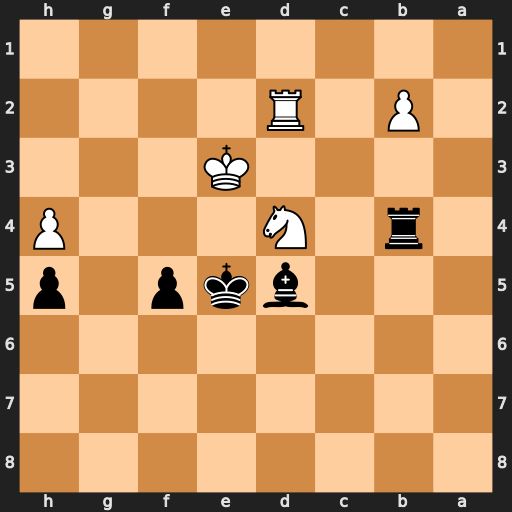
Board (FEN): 8/8/8/3bkp1p/1r1N3P/4K3/1P1R4/8
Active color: b
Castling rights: -
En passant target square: -
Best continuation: f4+ Kf2 Rxd4